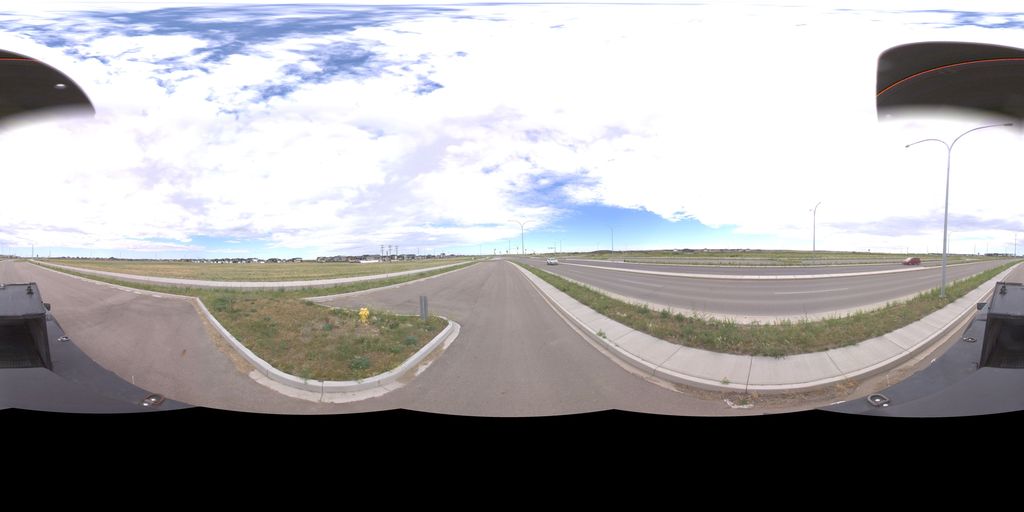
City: saskatoon